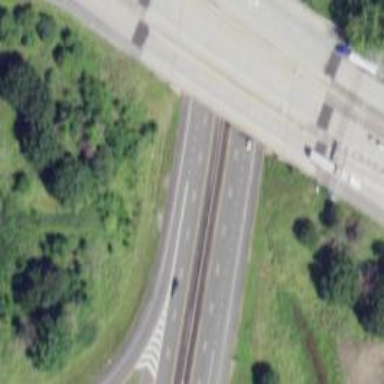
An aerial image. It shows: Motorway junction.